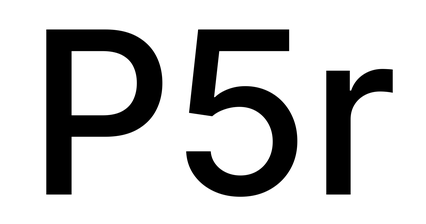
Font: Inter_Medium